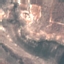
Label: HerbaceousVegetation